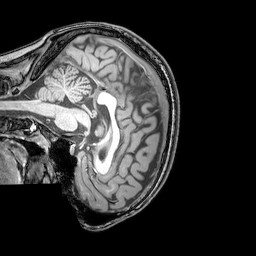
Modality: T1w
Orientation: sagittal
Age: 26
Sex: male
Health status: healthy
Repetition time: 0.081 s
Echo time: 0.037 s